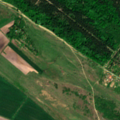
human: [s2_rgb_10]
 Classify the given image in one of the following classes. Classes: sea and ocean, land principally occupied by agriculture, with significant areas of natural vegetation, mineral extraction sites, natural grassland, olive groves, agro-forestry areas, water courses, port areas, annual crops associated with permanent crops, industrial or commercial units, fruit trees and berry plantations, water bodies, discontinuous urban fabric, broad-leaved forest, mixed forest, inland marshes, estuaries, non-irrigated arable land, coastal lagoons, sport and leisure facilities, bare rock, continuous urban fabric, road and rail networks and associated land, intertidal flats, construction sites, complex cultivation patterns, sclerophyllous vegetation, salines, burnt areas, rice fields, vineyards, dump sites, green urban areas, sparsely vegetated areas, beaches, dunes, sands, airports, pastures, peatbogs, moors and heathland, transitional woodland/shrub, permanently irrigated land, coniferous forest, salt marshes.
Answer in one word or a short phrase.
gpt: non-irrigated arable land, broad-leaved forest, mixed forest, natural grassland, transitional woodland/shrub